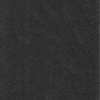
Label: dusty